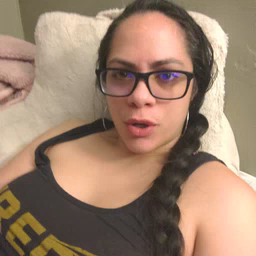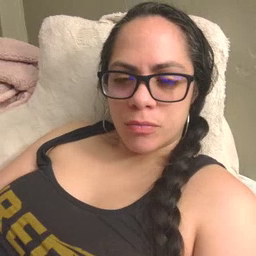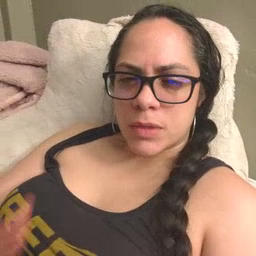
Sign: sleep